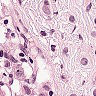
Metastatic tissue present: yes